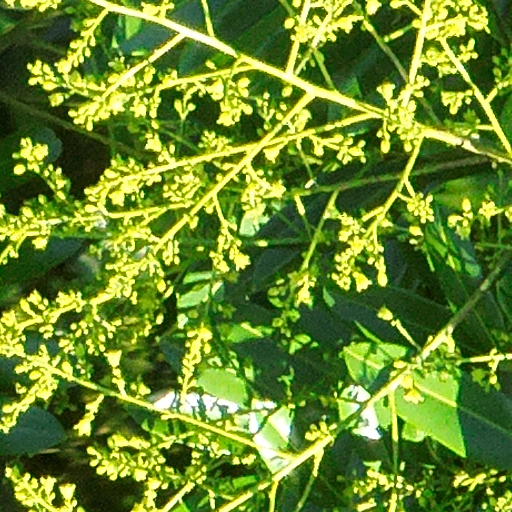
Species: Simarouba amara
GBIF accepted scientific name: Simarouba amara
Crown area (m\u00b2): 137.232